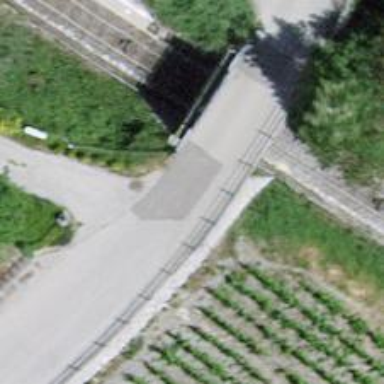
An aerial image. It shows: Residential road with bridge.